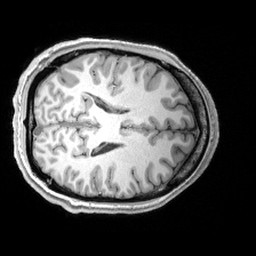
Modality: T1w
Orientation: axial
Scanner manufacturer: siemens
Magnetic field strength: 3 T
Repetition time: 2.53 s
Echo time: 0.00299 s